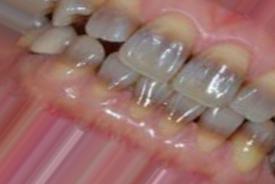
Condition: Tooth Discoloration